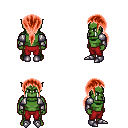
a pixel art fantasy rpg character, male body template, orc, green skin, steel arm armor, red pants, red ponytail hairstyle, metal boots, four views (front, back, left, right), 2x2 character sprite sheet, small pixel art, hard edges, no anti-aliasing